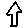
Label: house